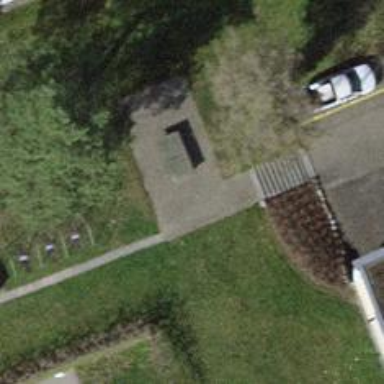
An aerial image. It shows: Concrete steps along the road made of concrete plates.